Aerial crown-view tile of a tropical tree (Barro Colorado Island, Panama), acquired 20250818:
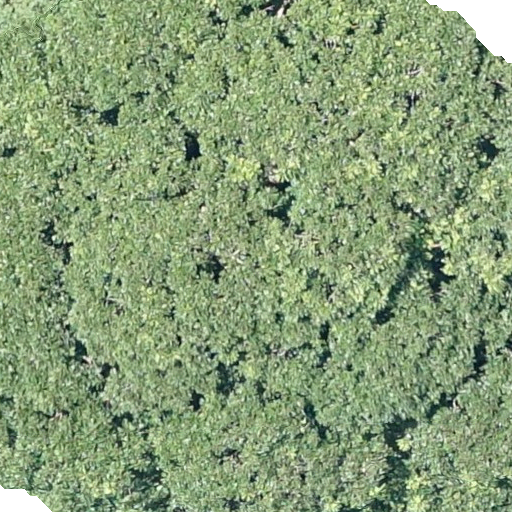
Species: Dipteryx oleifera
GBIF accepted scientific name: Dipteryx oleifera
Crown area: 557.721 m²